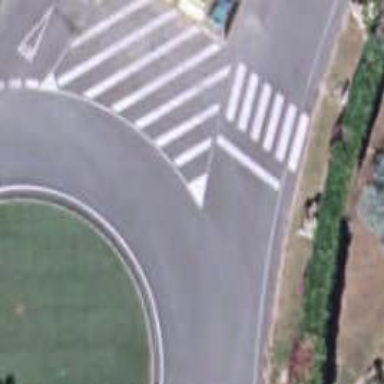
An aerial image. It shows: Roundabout on residential road.